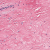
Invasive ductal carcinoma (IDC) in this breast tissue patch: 0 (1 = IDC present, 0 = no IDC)